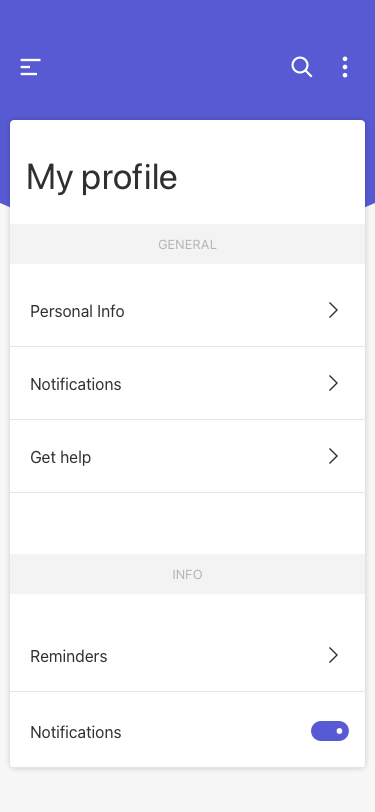
Text in this UI design:
GENERAL
Notifications
Reminders
Personal Info
Notifications
Get help
INFO
My profile